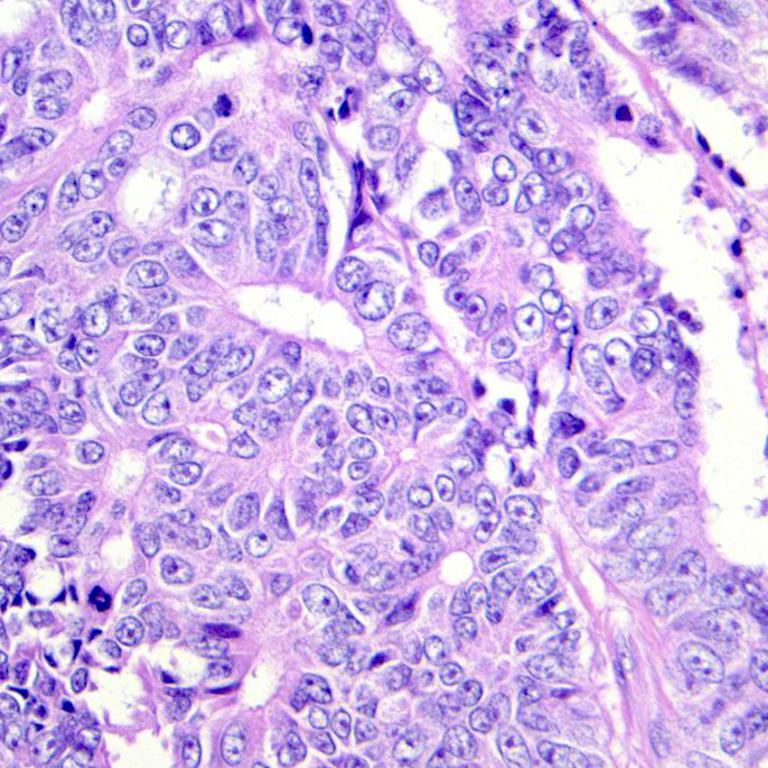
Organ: colon
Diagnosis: adenocarcinomas